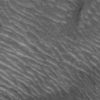
Label: not_dusty